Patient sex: F
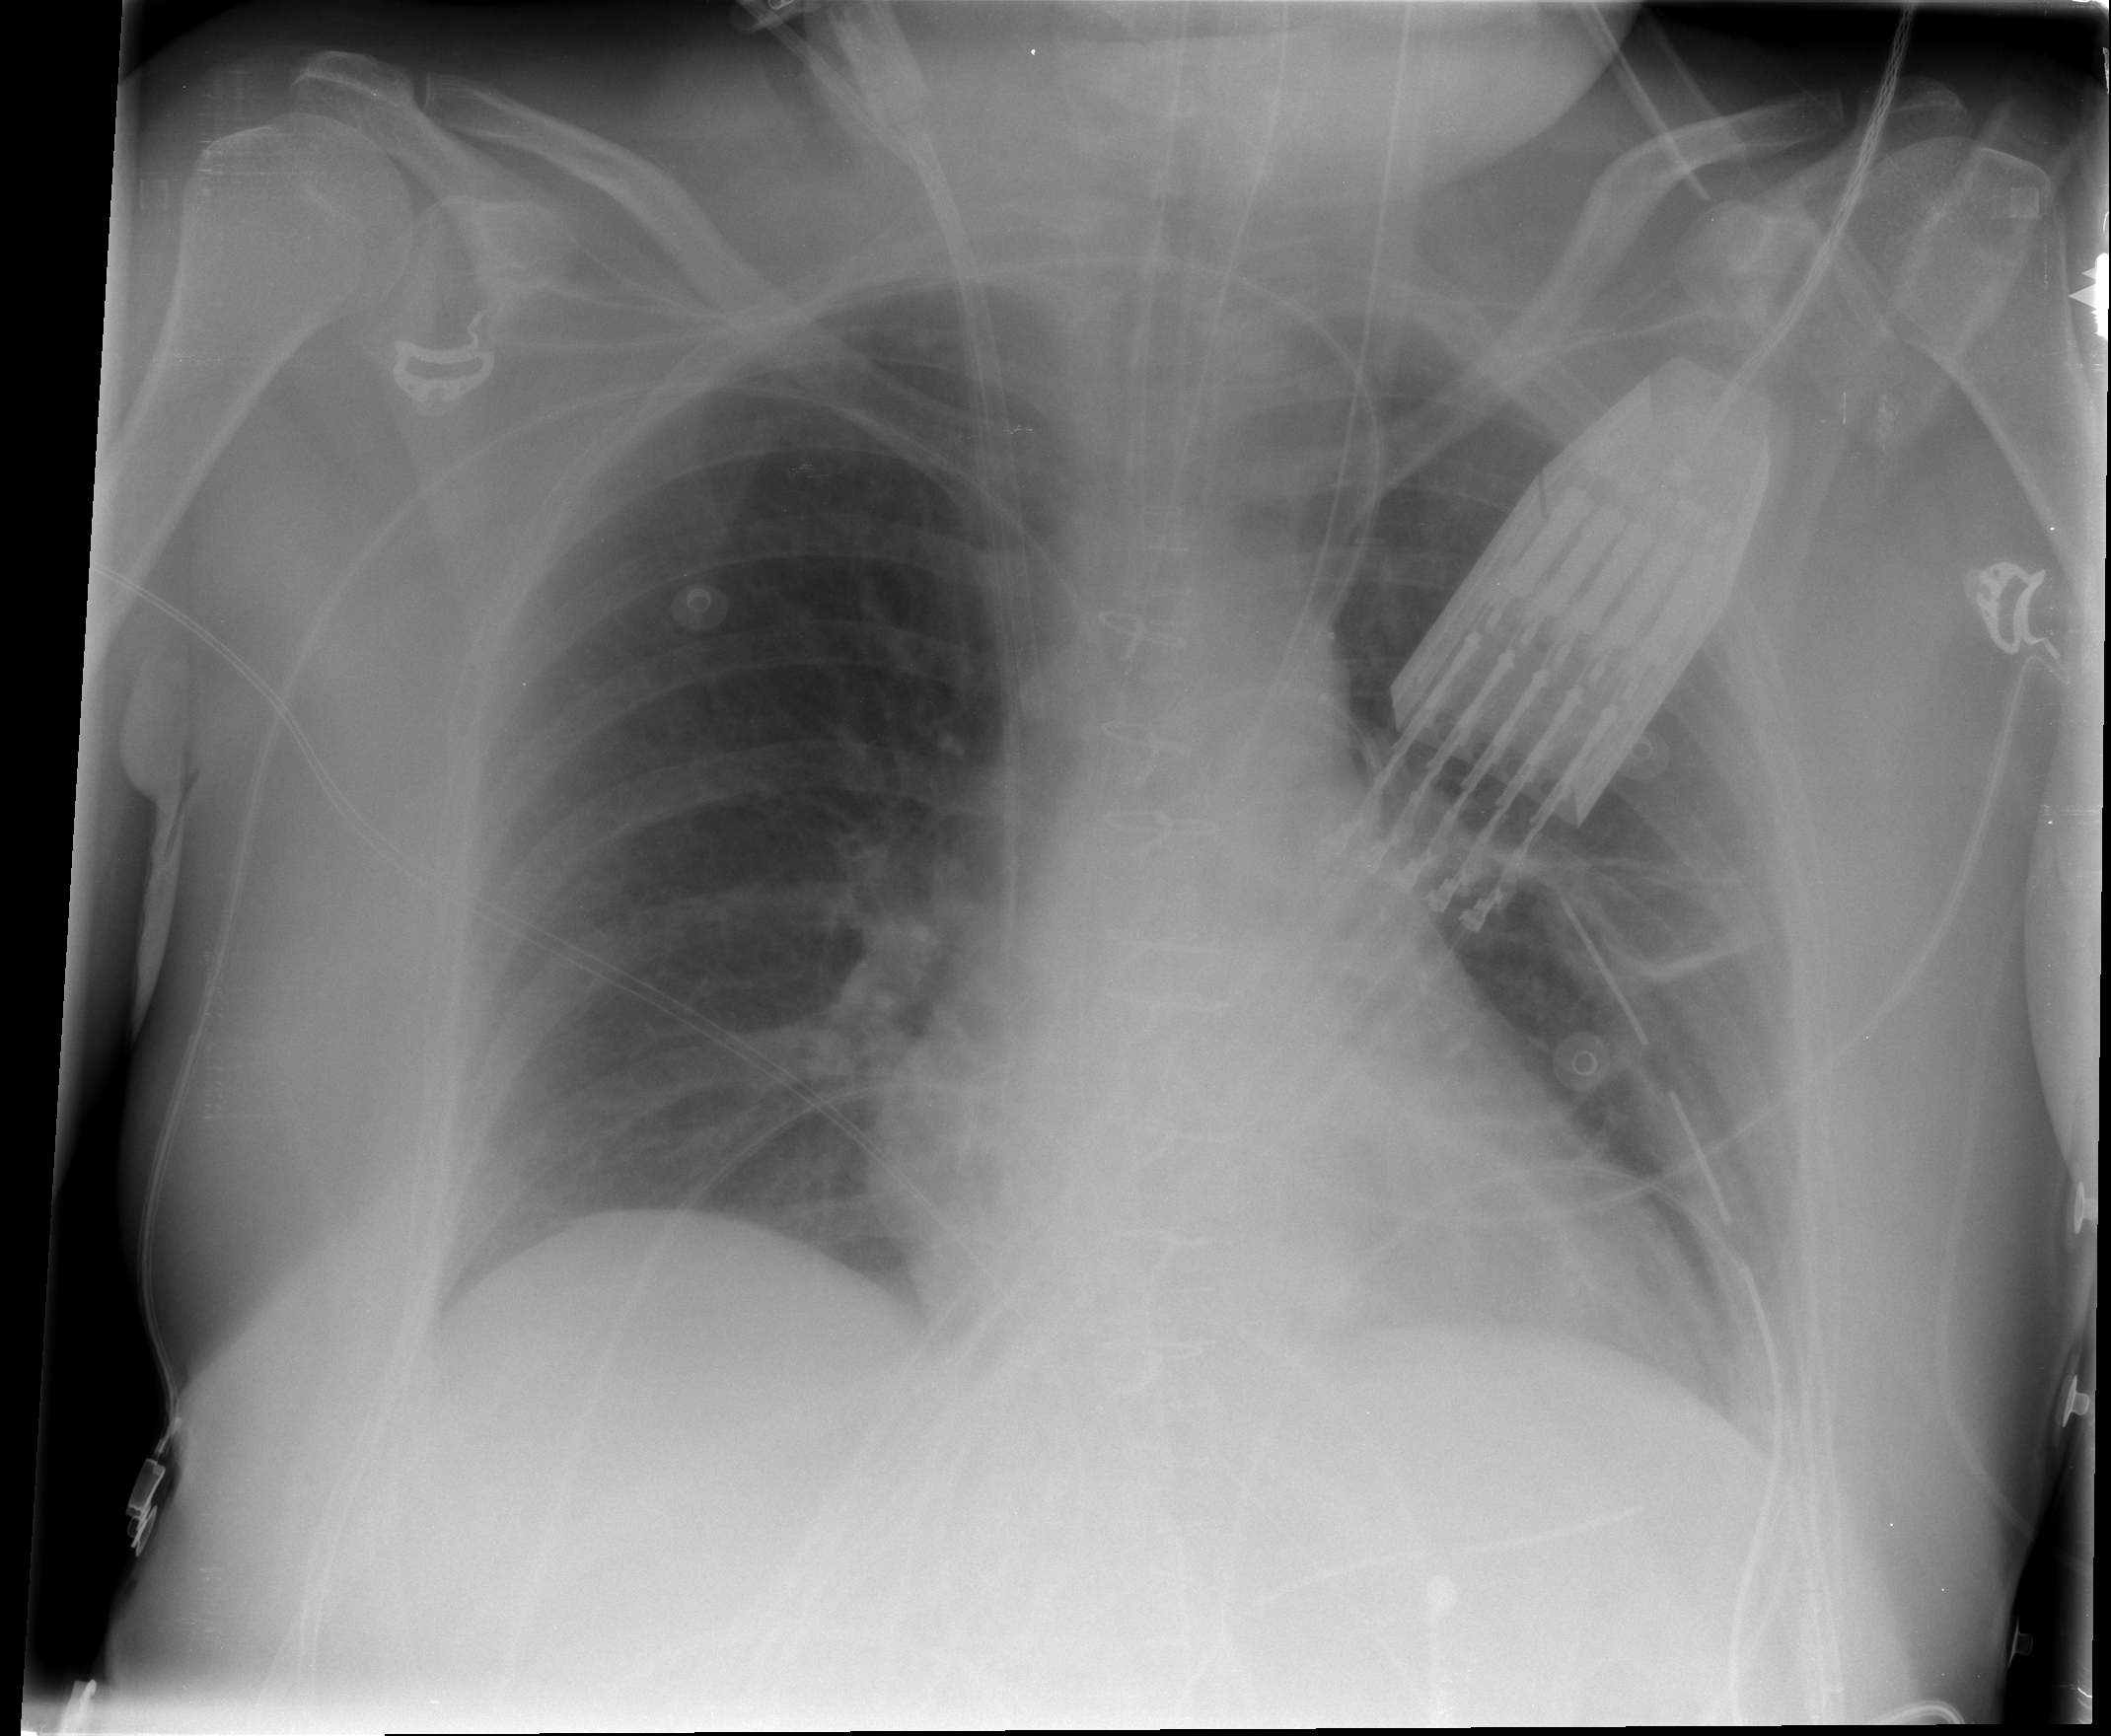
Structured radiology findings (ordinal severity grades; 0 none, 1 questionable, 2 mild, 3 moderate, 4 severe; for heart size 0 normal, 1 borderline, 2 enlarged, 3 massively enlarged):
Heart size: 0
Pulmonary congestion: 0
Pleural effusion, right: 0
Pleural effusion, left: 0
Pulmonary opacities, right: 0
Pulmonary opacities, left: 0
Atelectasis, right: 0
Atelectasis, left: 1